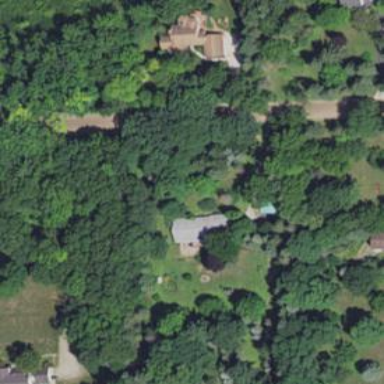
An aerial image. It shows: Driveway.